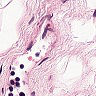
Metastatic tissue present: no